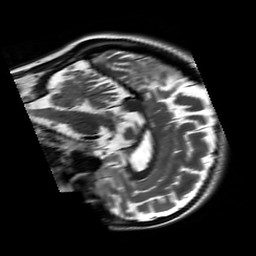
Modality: T2w
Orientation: sagittal
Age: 25
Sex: female
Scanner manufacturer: siemens
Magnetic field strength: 3 T
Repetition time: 8.53 s
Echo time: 0.091 s